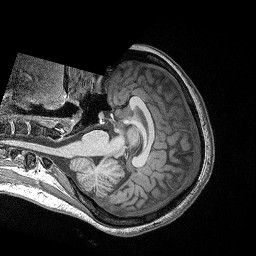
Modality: T1w
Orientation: axial
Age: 23
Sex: female
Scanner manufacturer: siemens
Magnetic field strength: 3 T
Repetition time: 2.4 s
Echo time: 0.03 s